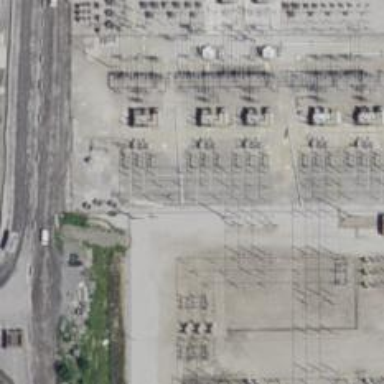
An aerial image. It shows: Switch used for power control.